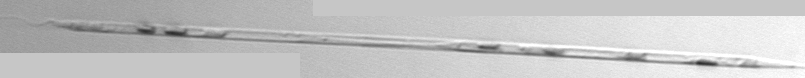
Label: Rhizosolenia